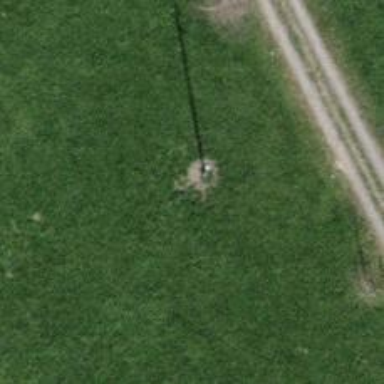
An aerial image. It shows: Power pole.